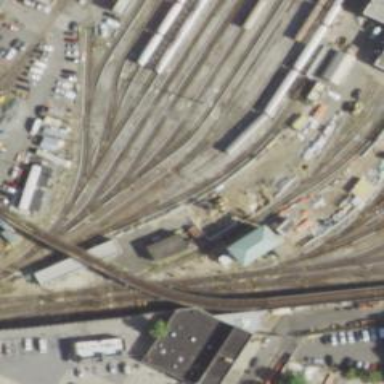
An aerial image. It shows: Yard area with electrified rail tracks.